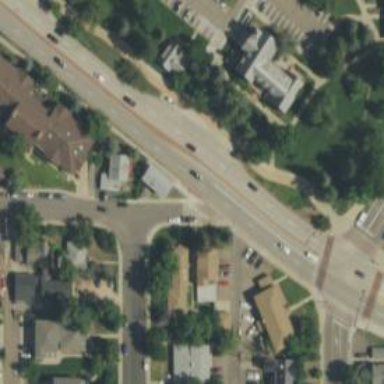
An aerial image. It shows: Road with stop sign.